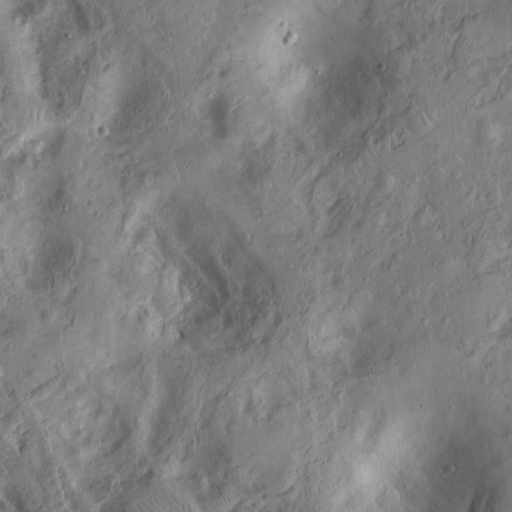
Classes present: Background, Cone